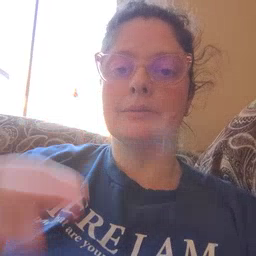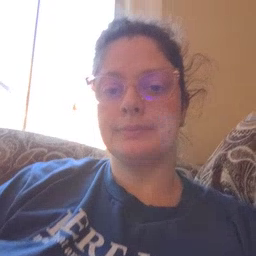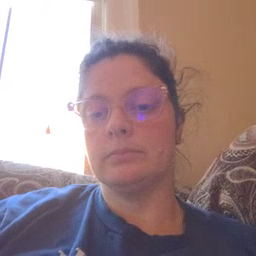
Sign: cat